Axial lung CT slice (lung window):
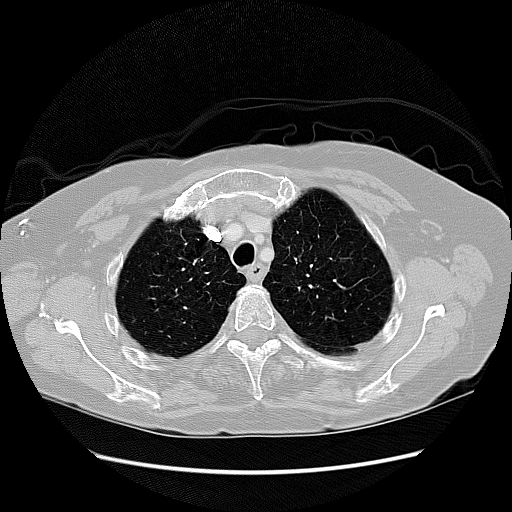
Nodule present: no